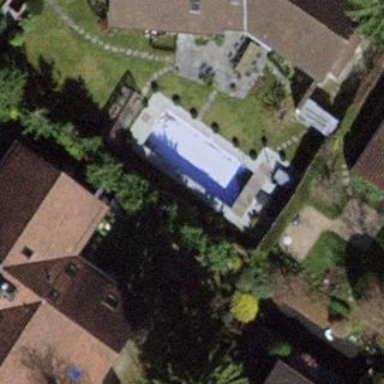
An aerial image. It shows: Swimming pool located in leisure land.